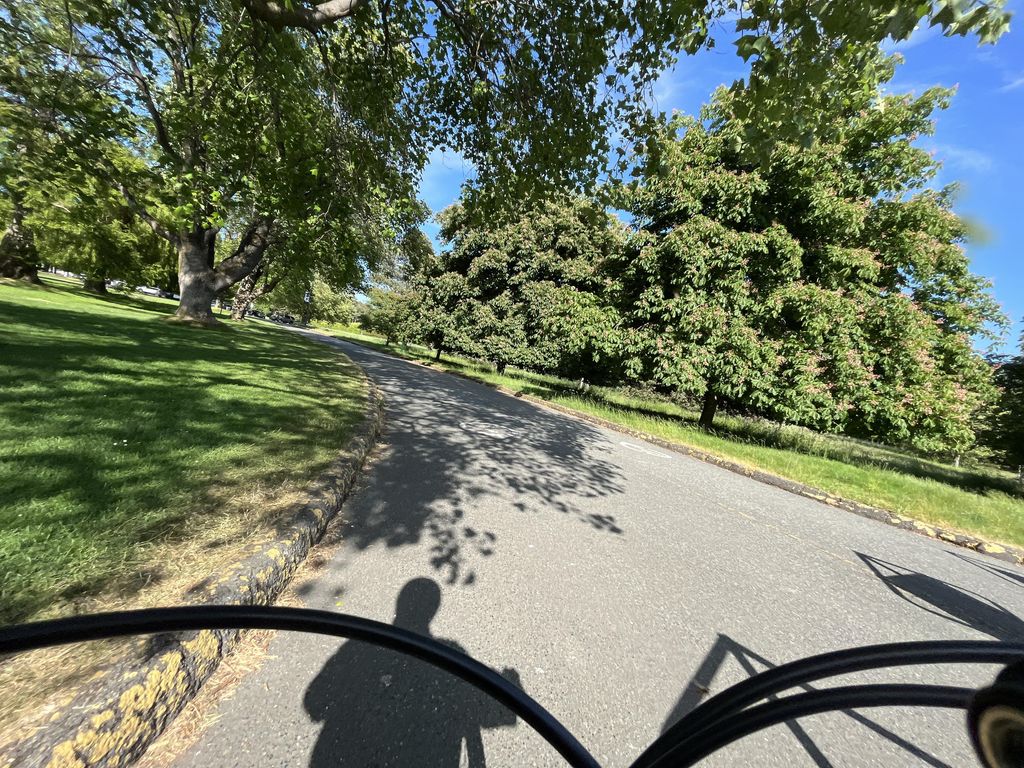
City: victoria